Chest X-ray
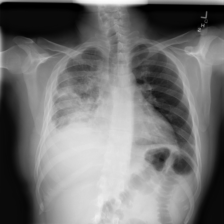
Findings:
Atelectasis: negative
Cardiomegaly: negative
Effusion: negative
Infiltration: positive
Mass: negative
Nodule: negative
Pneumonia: negative
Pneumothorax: negative
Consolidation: negative
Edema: negative
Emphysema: negative
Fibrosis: negative
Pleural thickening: negative
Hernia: negative